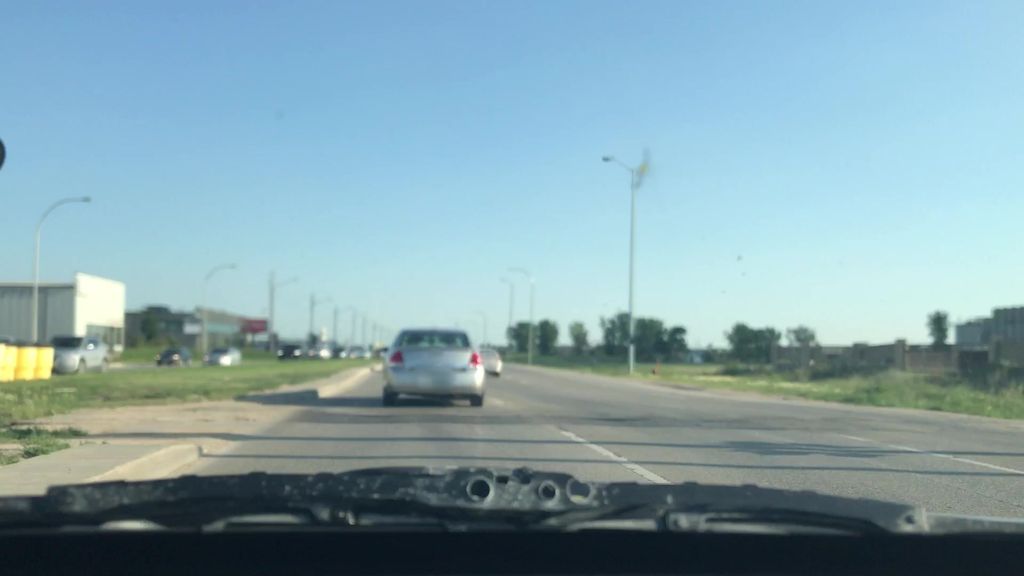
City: winnipeg